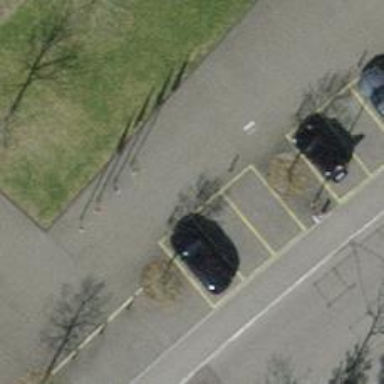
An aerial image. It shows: Bollard barrier.